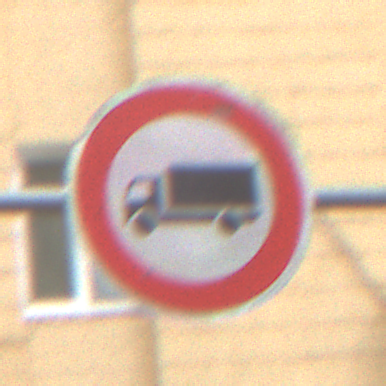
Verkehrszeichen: VerbotFuerKraftfahrzeugeUeberDreiKommaFuenfTonnen
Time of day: MorningAfternoon
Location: Outdoor (Urban)
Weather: Overcast
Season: NotSpecified
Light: Natural